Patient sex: M
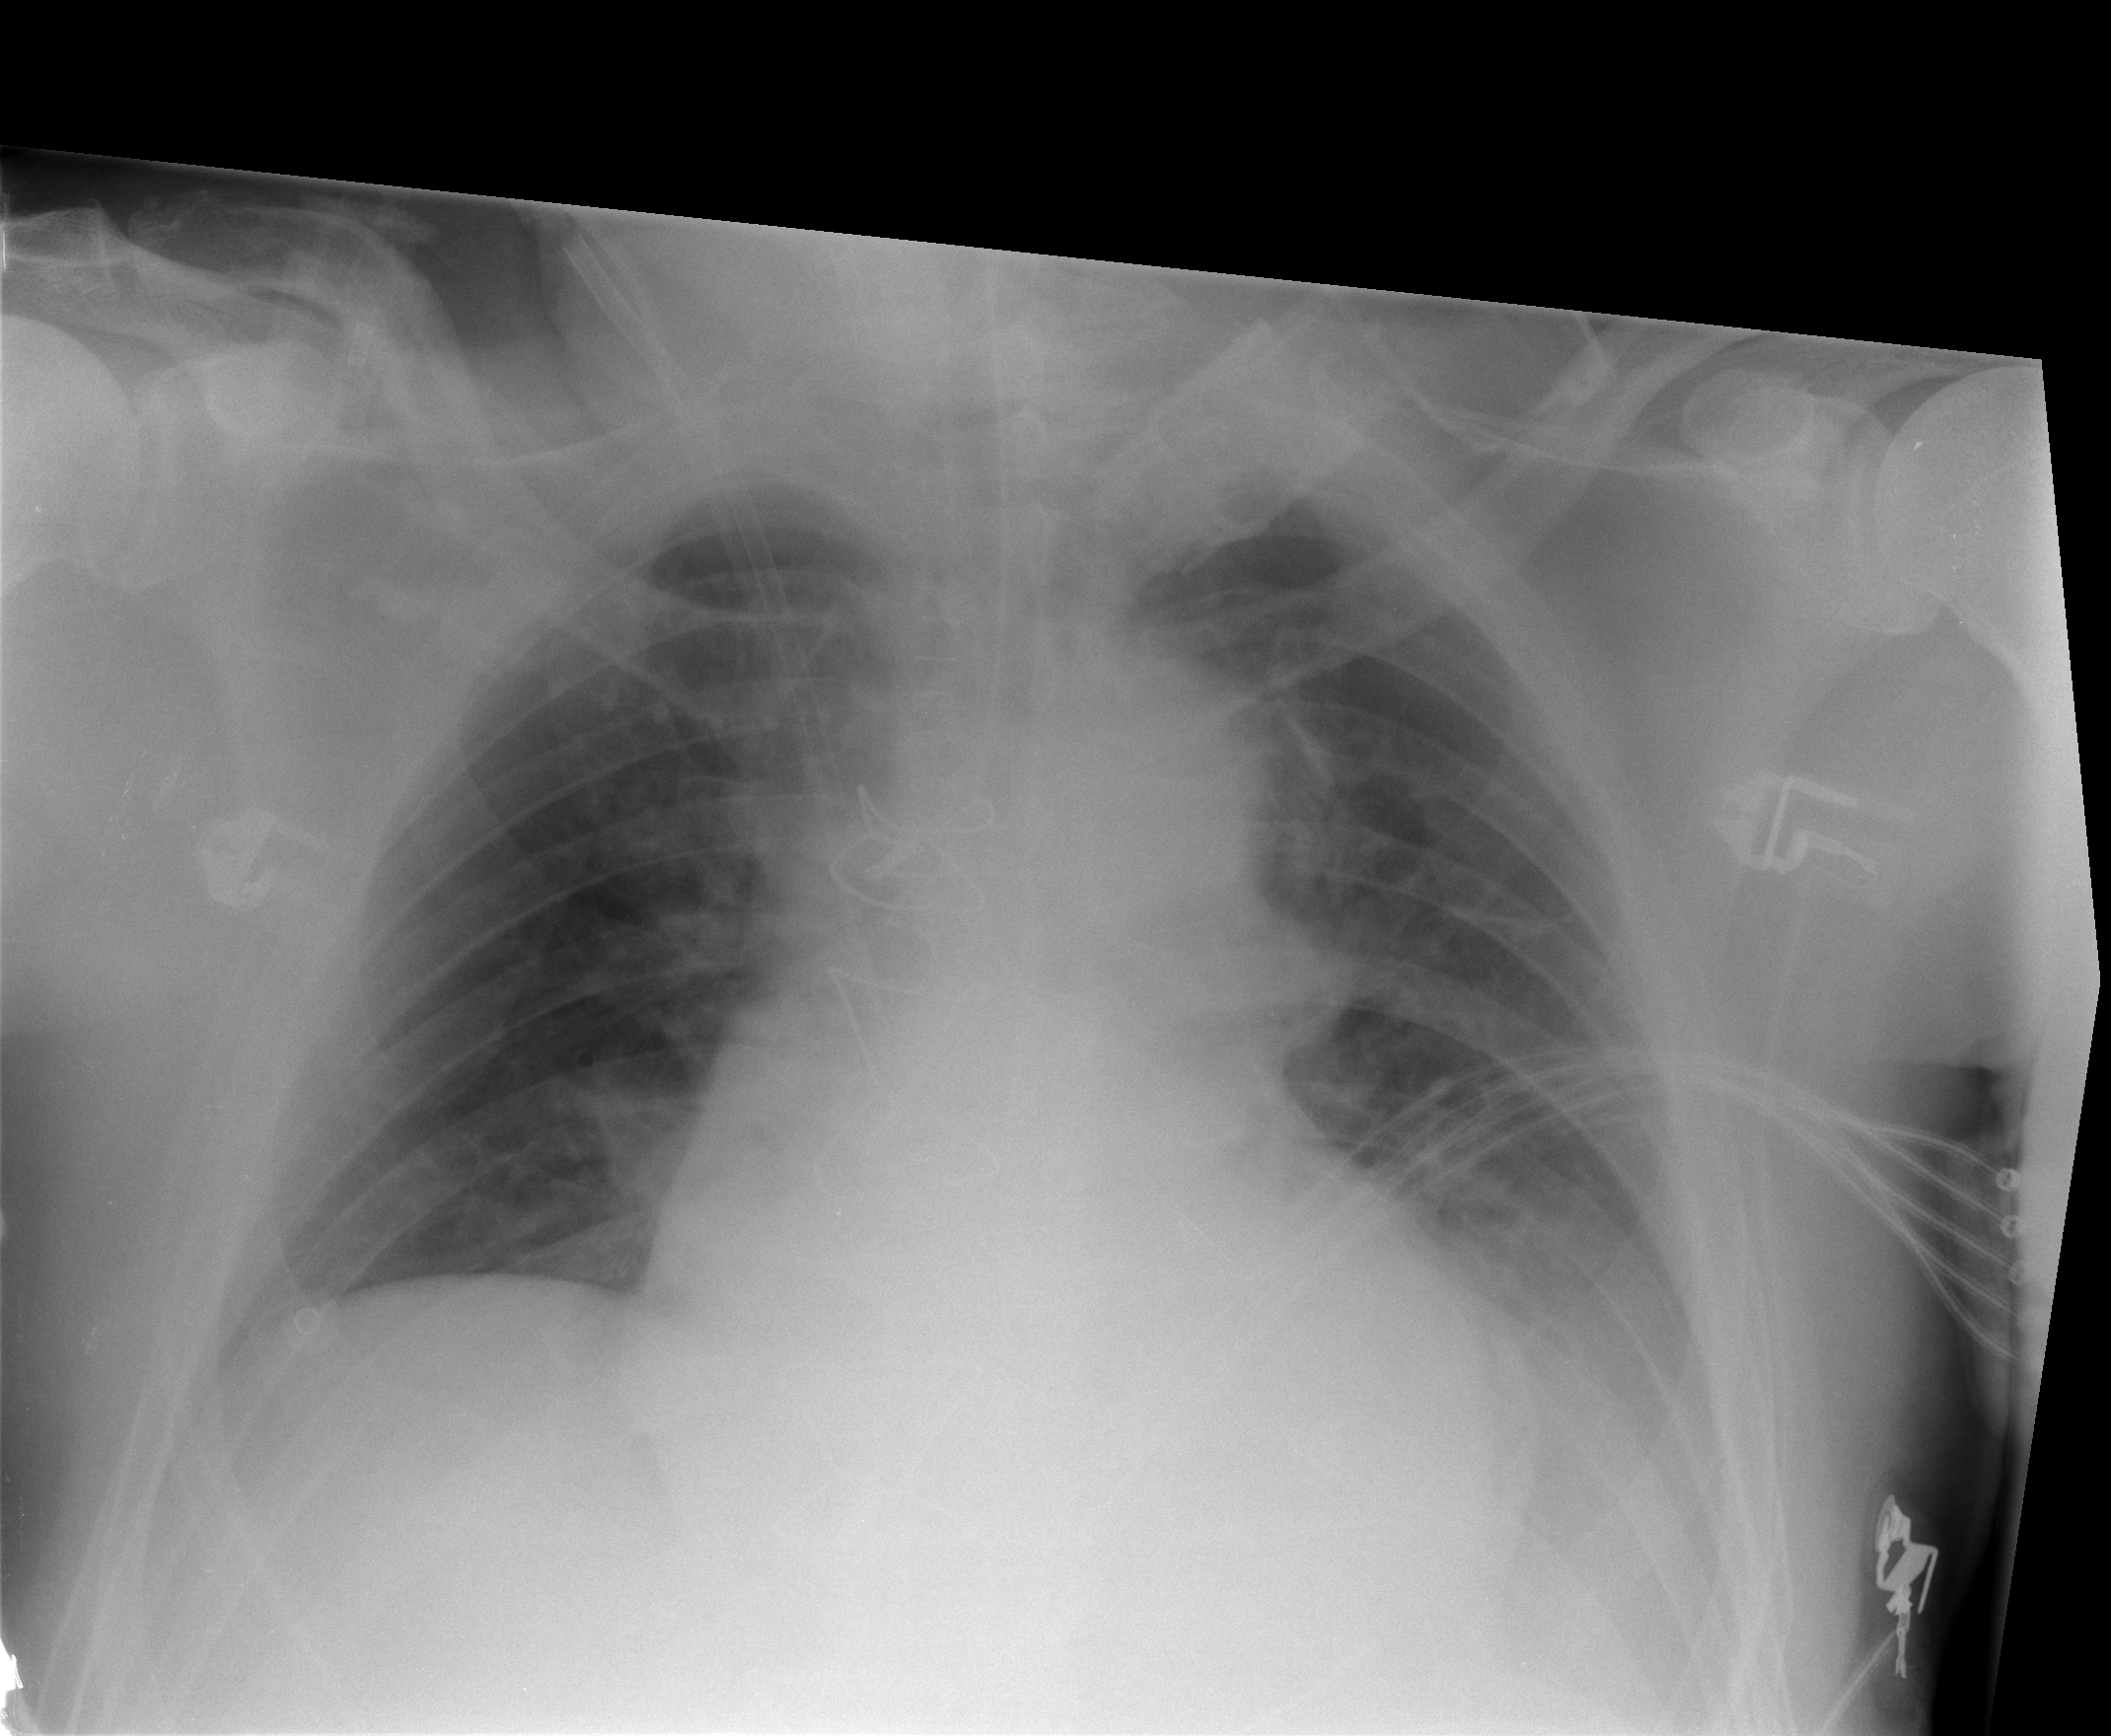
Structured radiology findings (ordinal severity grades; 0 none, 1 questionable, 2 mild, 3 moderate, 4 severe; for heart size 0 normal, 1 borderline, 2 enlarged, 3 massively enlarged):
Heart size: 2
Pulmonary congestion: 2
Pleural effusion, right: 0
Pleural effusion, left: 2
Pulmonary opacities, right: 0
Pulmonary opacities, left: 0
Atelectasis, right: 0
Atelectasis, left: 2